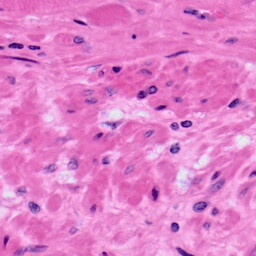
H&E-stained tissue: Prostate